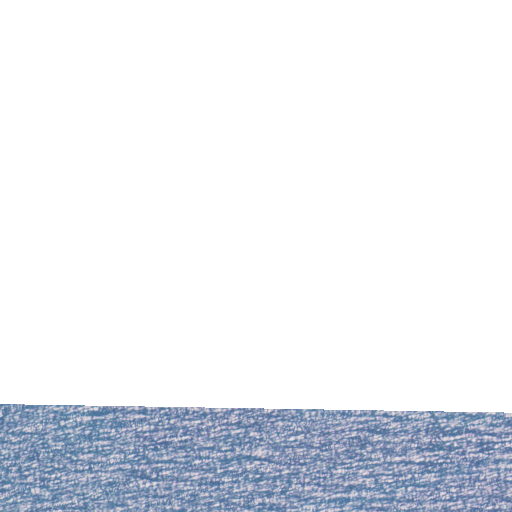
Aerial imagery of bar in Michigan named Rose Shoal containing only open water